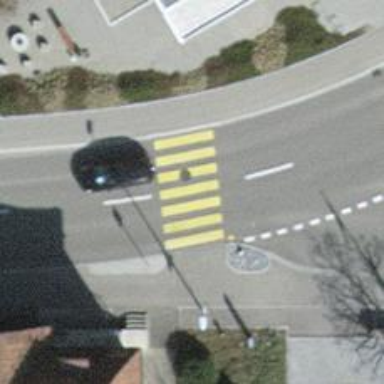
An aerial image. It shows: Zebra crossing on the road.